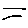
Label: line